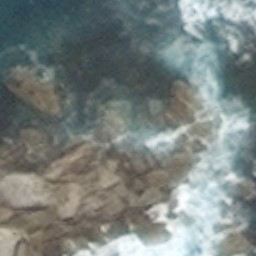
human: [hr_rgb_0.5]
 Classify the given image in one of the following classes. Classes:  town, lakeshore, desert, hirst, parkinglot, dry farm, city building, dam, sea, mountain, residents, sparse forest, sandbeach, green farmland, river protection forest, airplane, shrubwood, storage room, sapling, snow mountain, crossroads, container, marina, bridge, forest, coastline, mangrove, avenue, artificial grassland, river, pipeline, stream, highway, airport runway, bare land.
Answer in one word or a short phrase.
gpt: coastline